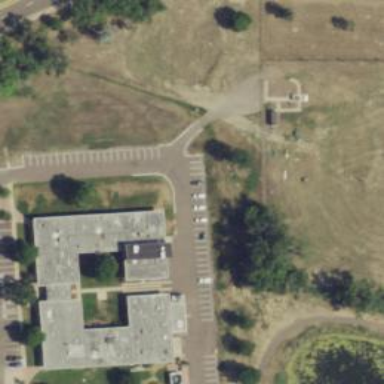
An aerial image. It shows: Public building.